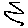
Label: zigzag